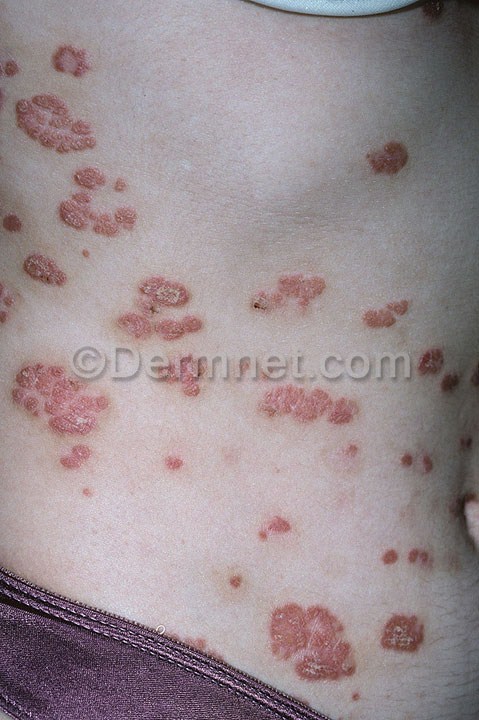
Disease: Psoriasis pictures Lichen Planus and related diseases